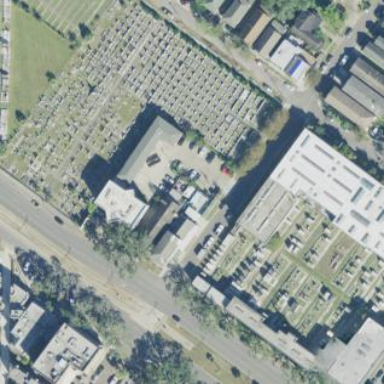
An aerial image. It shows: Cemetery.